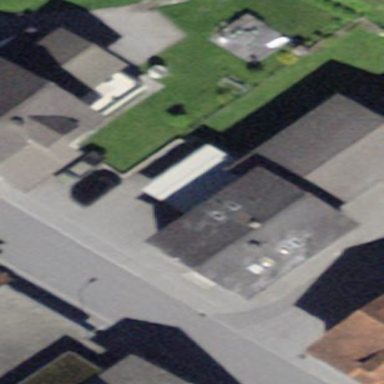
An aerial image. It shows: Simple house.